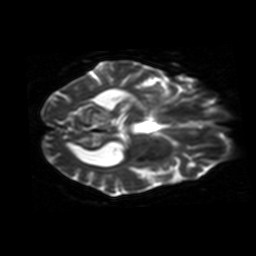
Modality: ADC
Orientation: axial
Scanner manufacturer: siemens
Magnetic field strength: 1.5 T
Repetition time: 8.1 s
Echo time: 0.119 s